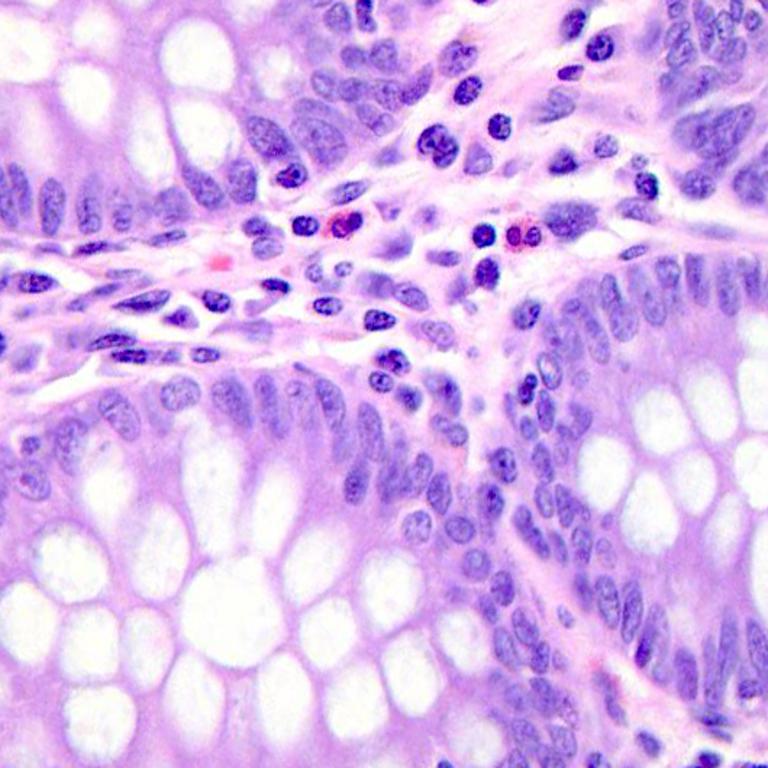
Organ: colon
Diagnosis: benign